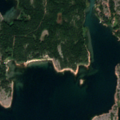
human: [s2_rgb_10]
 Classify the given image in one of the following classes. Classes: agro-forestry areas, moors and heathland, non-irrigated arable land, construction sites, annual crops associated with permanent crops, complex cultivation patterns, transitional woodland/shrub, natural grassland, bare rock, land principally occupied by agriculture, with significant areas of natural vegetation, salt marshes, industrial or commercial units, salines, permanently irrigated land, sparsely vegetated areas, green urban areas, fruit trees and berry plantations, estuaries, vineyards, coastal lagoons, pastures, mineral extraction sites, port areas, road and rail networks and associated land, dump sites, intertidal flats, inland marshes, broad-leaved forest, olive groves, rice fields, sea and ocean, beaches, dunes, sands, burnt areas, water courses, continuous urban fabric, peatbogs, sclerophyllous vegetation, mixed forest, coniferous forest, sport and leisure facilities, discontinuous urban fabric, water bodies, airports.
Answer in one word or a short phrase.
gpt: coniferous forest, mixed forest, sea and ocean